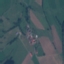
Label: Pasture